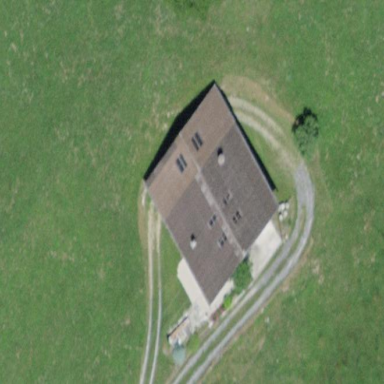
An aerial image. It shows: Rural barn.